Question: Is there a way to add event to Grafana Worldmap Panel points?

I would like for example click on circle or popup board and go to another dashboard. Is Grafana Worldmap Panel allows make something similar?
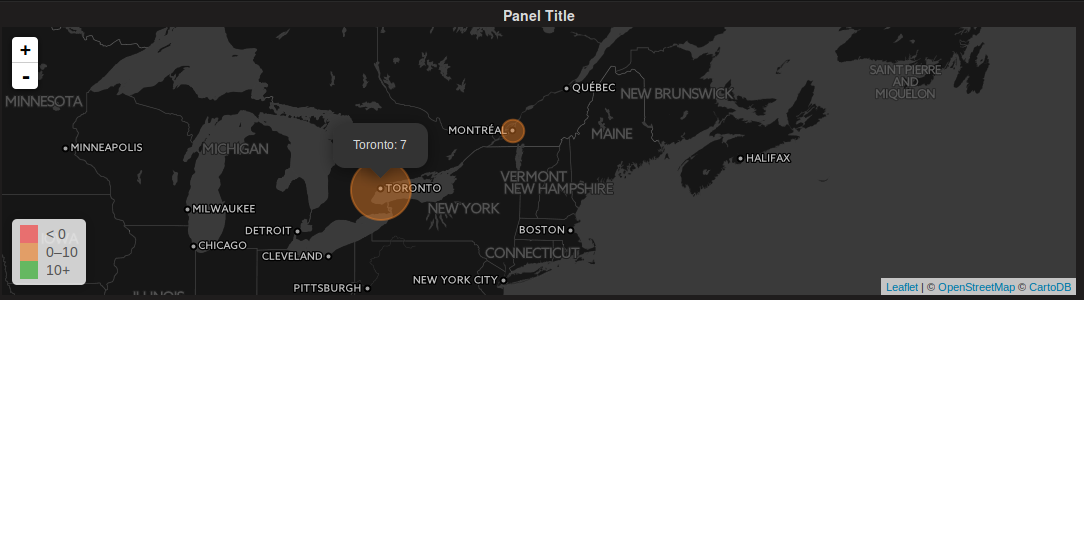
Answer: Unfortunately, it is not implemented yet. Once <URL> is done then should be able to add links easily enough.